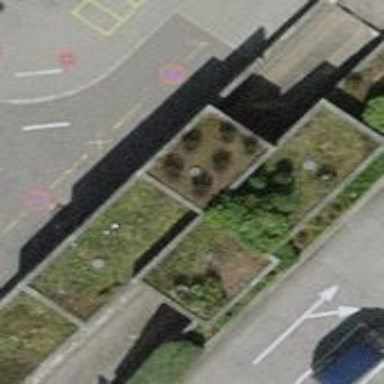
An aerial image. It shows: Parking entrance.